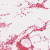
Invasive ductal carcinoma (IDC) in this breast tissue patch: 0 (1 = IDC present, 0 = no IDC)